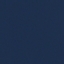
Land use / land cover class: SeaLake